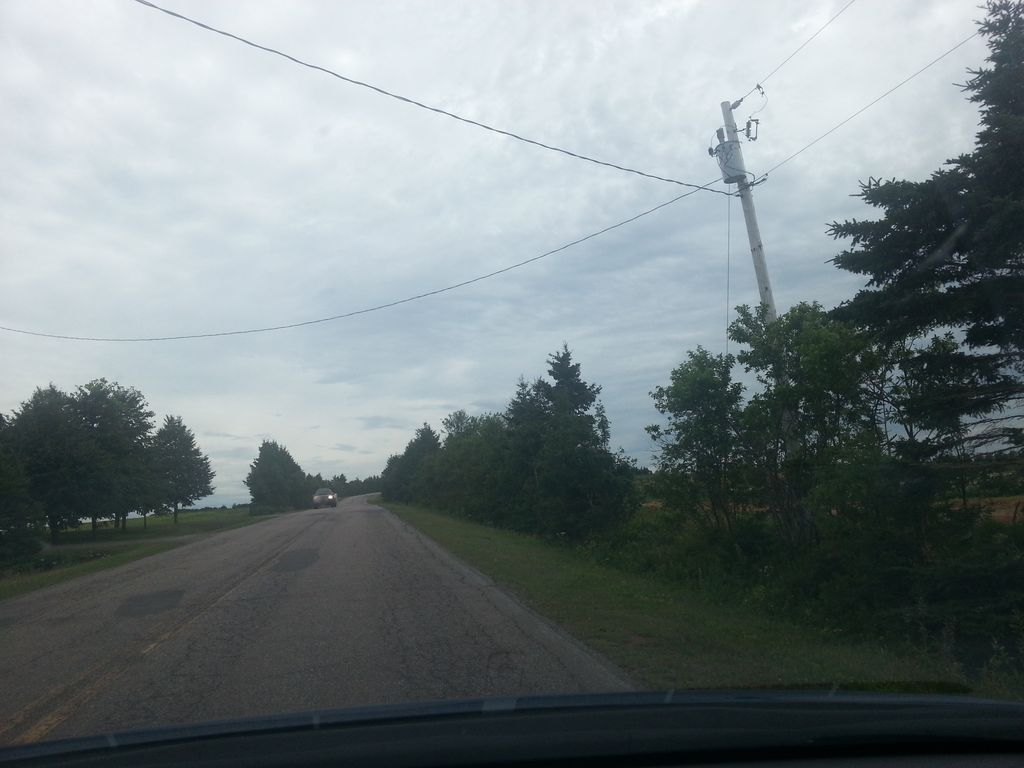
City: charlottetown